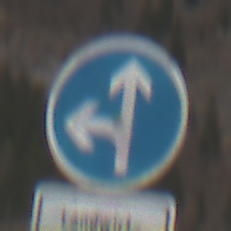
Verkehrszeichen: VorgeschriebeneFahrtrichtungGeradeausOderLinks
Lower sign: BesondereFahrzeugeUndTransportgueter6
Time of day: MorningAfternoon
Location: Outdoor (Nature)
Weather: PartlyCloudy
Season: NotSpecified
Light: Natural